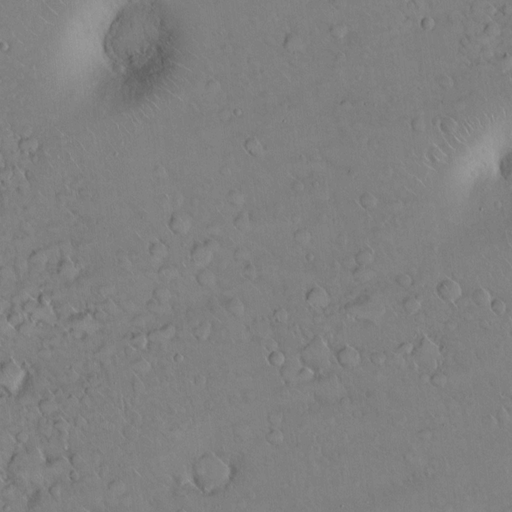
Objects detected: cone, cone